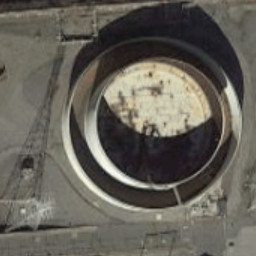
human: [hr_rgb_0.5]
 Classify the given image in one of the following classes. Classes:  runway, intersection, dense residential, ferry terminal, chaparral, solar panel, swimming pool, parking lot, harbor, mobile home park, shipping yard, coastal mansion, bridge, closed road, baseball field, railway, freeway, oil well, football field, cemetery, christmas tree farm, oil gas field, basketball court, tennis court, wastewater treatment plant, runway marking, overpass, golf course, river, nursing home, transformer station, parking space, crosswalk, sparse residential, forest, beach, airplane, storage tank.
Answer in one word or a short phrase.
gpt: storage tank